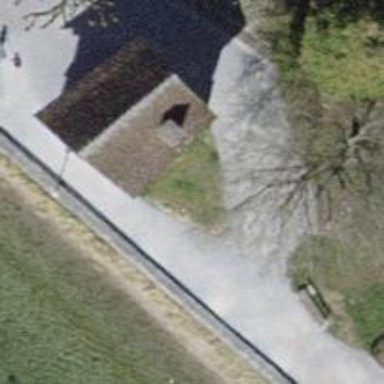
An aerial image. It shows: Shed.